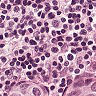
Metastatic tissue present: yes